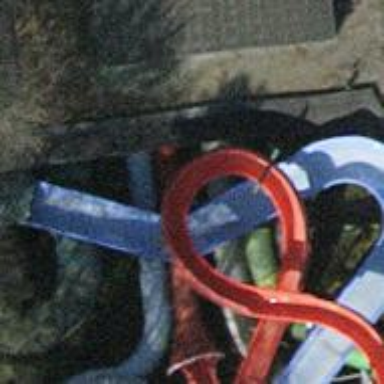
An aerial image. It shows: Water slide attraction.